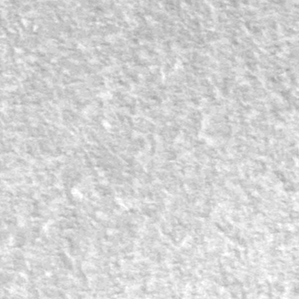
Label: frost